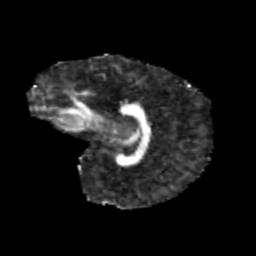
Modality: FA
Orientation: sagittal
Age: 11
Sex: male
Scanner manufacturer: siemens
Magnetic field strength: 3 T
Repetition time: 3.8 s
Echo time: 0.07 s